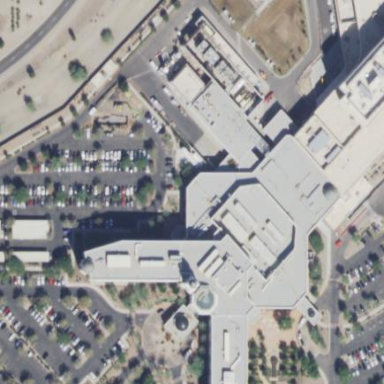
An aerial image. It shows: Hospital building.